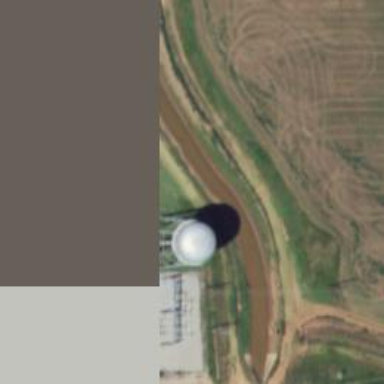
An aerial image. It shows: Water tower that is man-made.